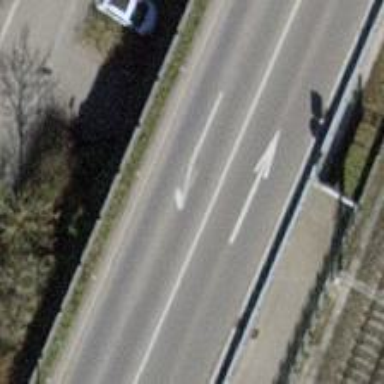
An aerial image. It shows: Tunnel for cyclists along cycleway.